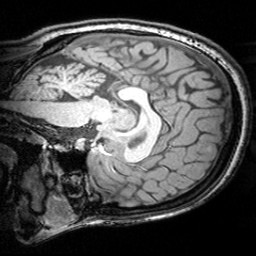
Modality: T1w
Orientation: sagittal
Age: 19
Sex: female
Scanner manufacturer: siemens
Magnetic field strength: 3 T
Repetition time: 1.81 s
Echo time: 0.00351 s